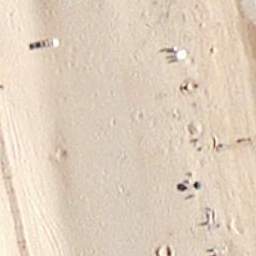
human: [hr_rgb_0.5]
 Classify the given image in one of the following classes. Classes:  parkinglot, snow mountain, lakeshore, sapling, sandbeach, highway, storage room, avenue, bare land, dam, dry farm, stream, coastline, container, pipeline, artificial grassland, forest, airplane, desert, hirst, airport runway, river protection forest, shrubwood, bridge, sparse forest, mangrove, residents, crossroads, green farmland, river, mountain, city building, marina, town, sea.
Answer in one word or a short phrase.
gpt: sandbeach